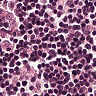
Metastatic tissue present: no